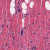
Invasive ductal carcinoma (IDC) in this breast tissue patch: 0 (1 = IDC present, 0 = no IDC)